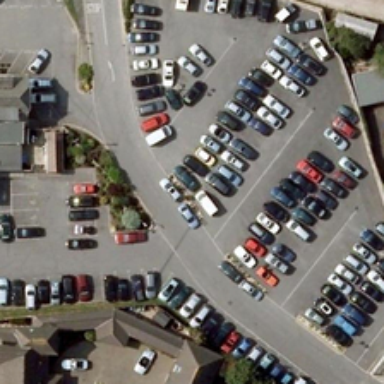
A parking lot with lots of cars .